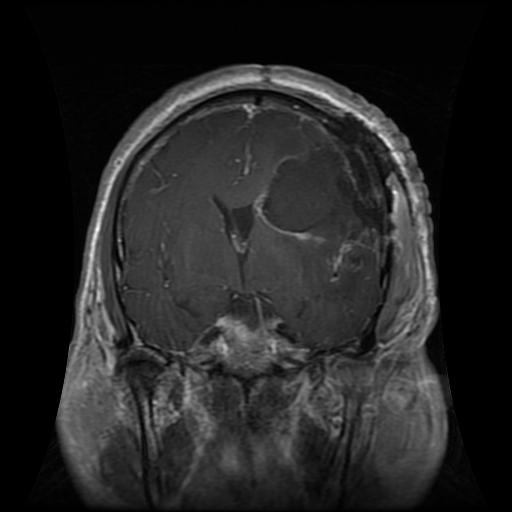
Label: glioma